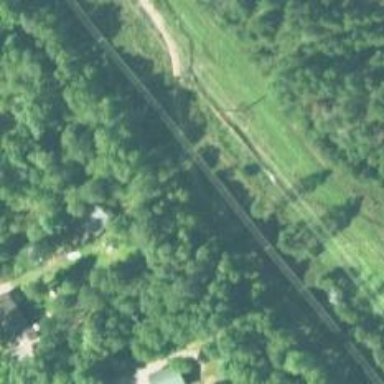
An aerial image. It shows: Abandoned railway track.